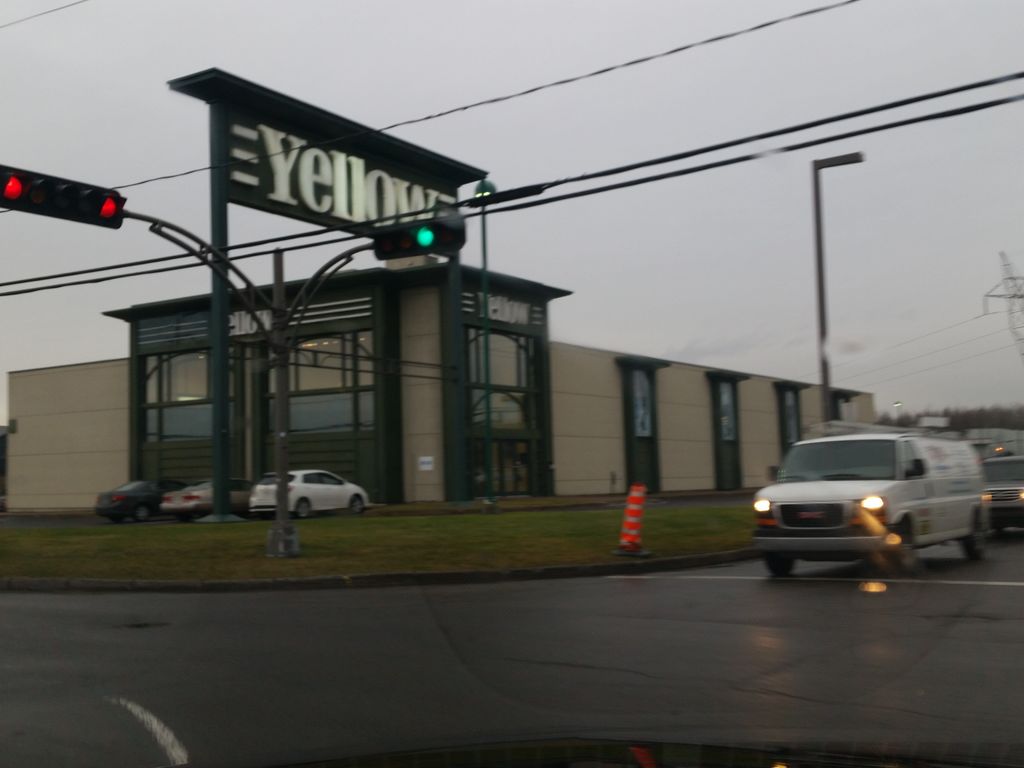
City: quebec_city